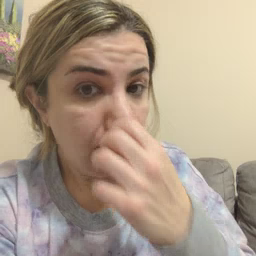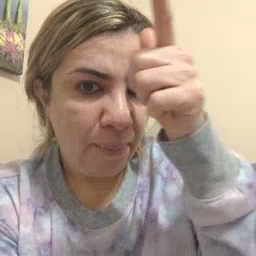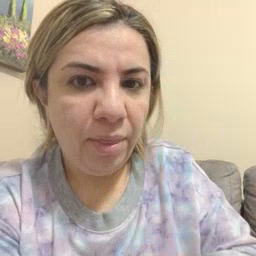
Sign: brother